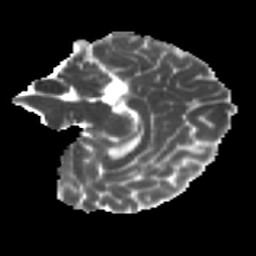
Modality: MD
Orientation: sagittal
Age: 26
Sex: female
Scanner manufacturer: ge
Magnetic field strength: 3 T
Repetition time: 7.8 s
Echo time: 0.0606 s